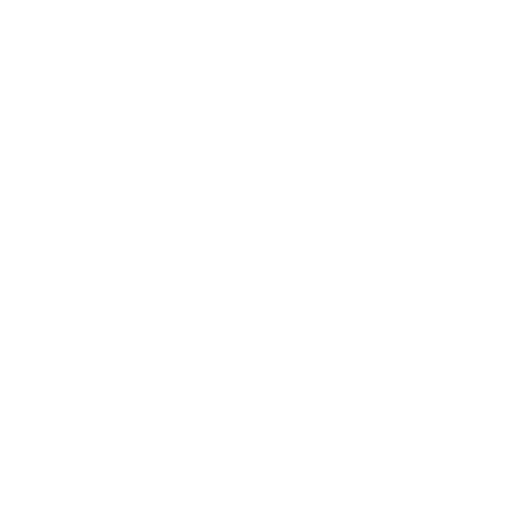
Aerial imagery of bar in Maine named Flowers Rock containing only unknown